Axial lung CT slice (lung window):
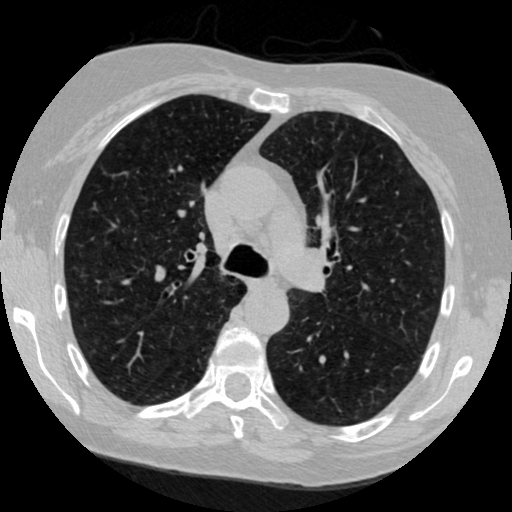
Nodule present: no